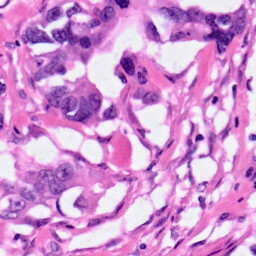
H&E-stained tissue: Pancreatic